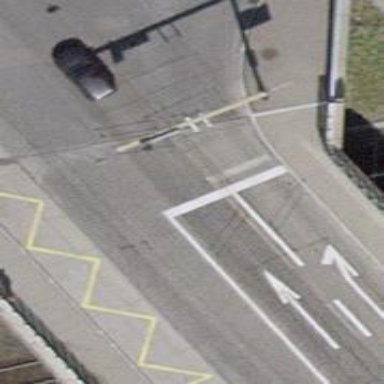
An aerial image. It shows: Primary highway with asphalt surface. There are trolley wires above it. Both sides of the road have separate sidewalks.